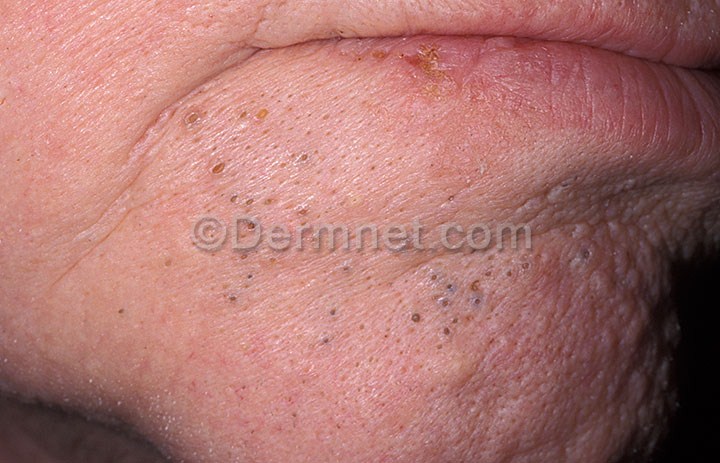
Disease: Acne and Rosacea Photos